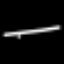
Label: line